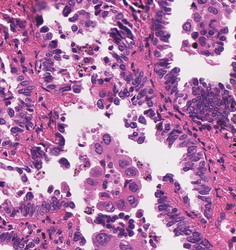
Tumor epithelial tissue: yes
Tumor-associated stroma tissue: yes
Normal tissue: no